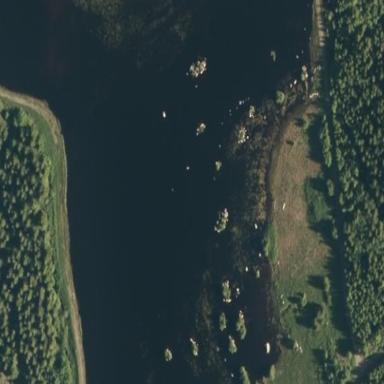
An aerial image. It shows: Beautiful lake surrounded by nature.